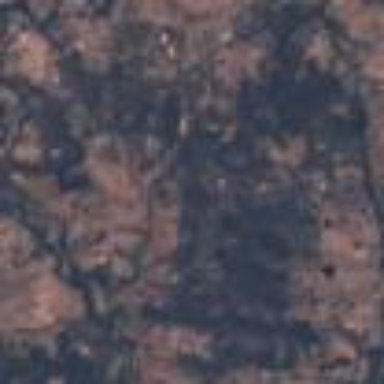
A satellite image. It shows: Forest area.